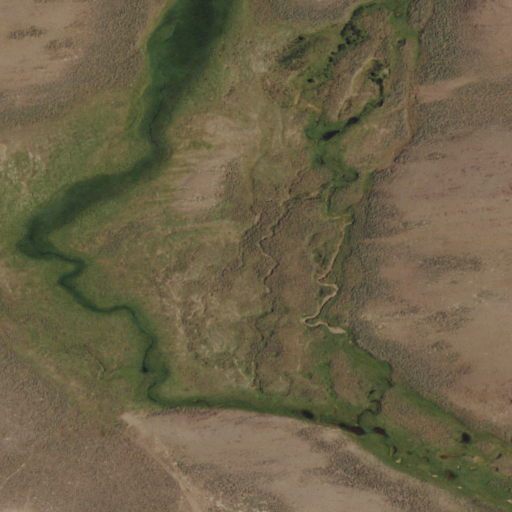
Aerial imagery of valley in Wyoming named Jones Gulch containing herbaceous wetlands, shrub, and woody wetlands